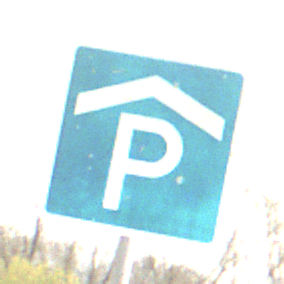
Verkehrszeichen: Parkhaus
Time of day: MorningAfternoon
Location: Outdoor (Suburban)
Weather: Overcast
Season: NotSpecified
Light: Natural